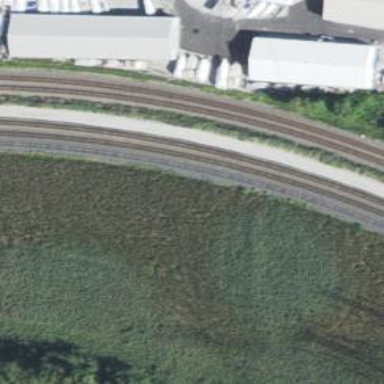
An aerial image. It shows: Railway siding with rails.